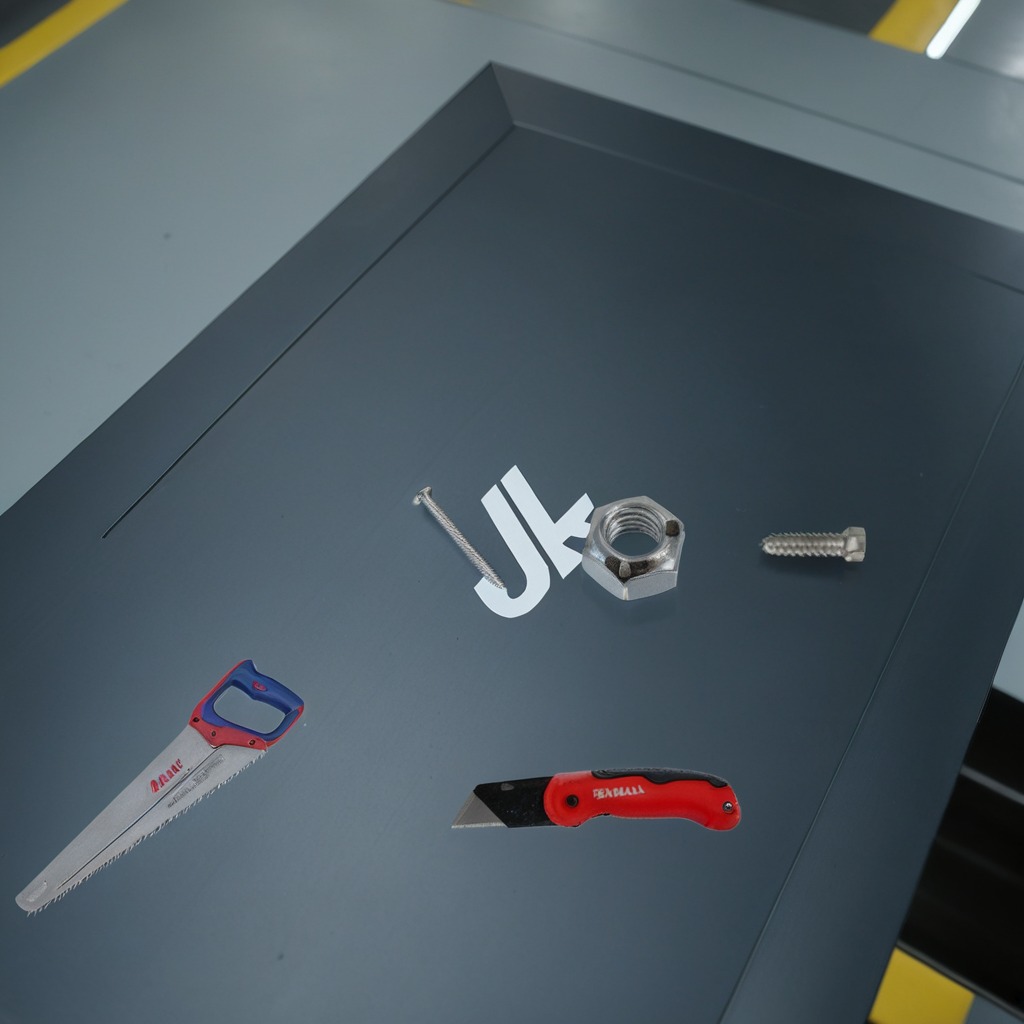
A utility knife, an iron nail, a machine screw, a saw, and a metal nut are lying on a toolbox surface in an airplane hangar workshop.